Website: apple
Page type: receipt
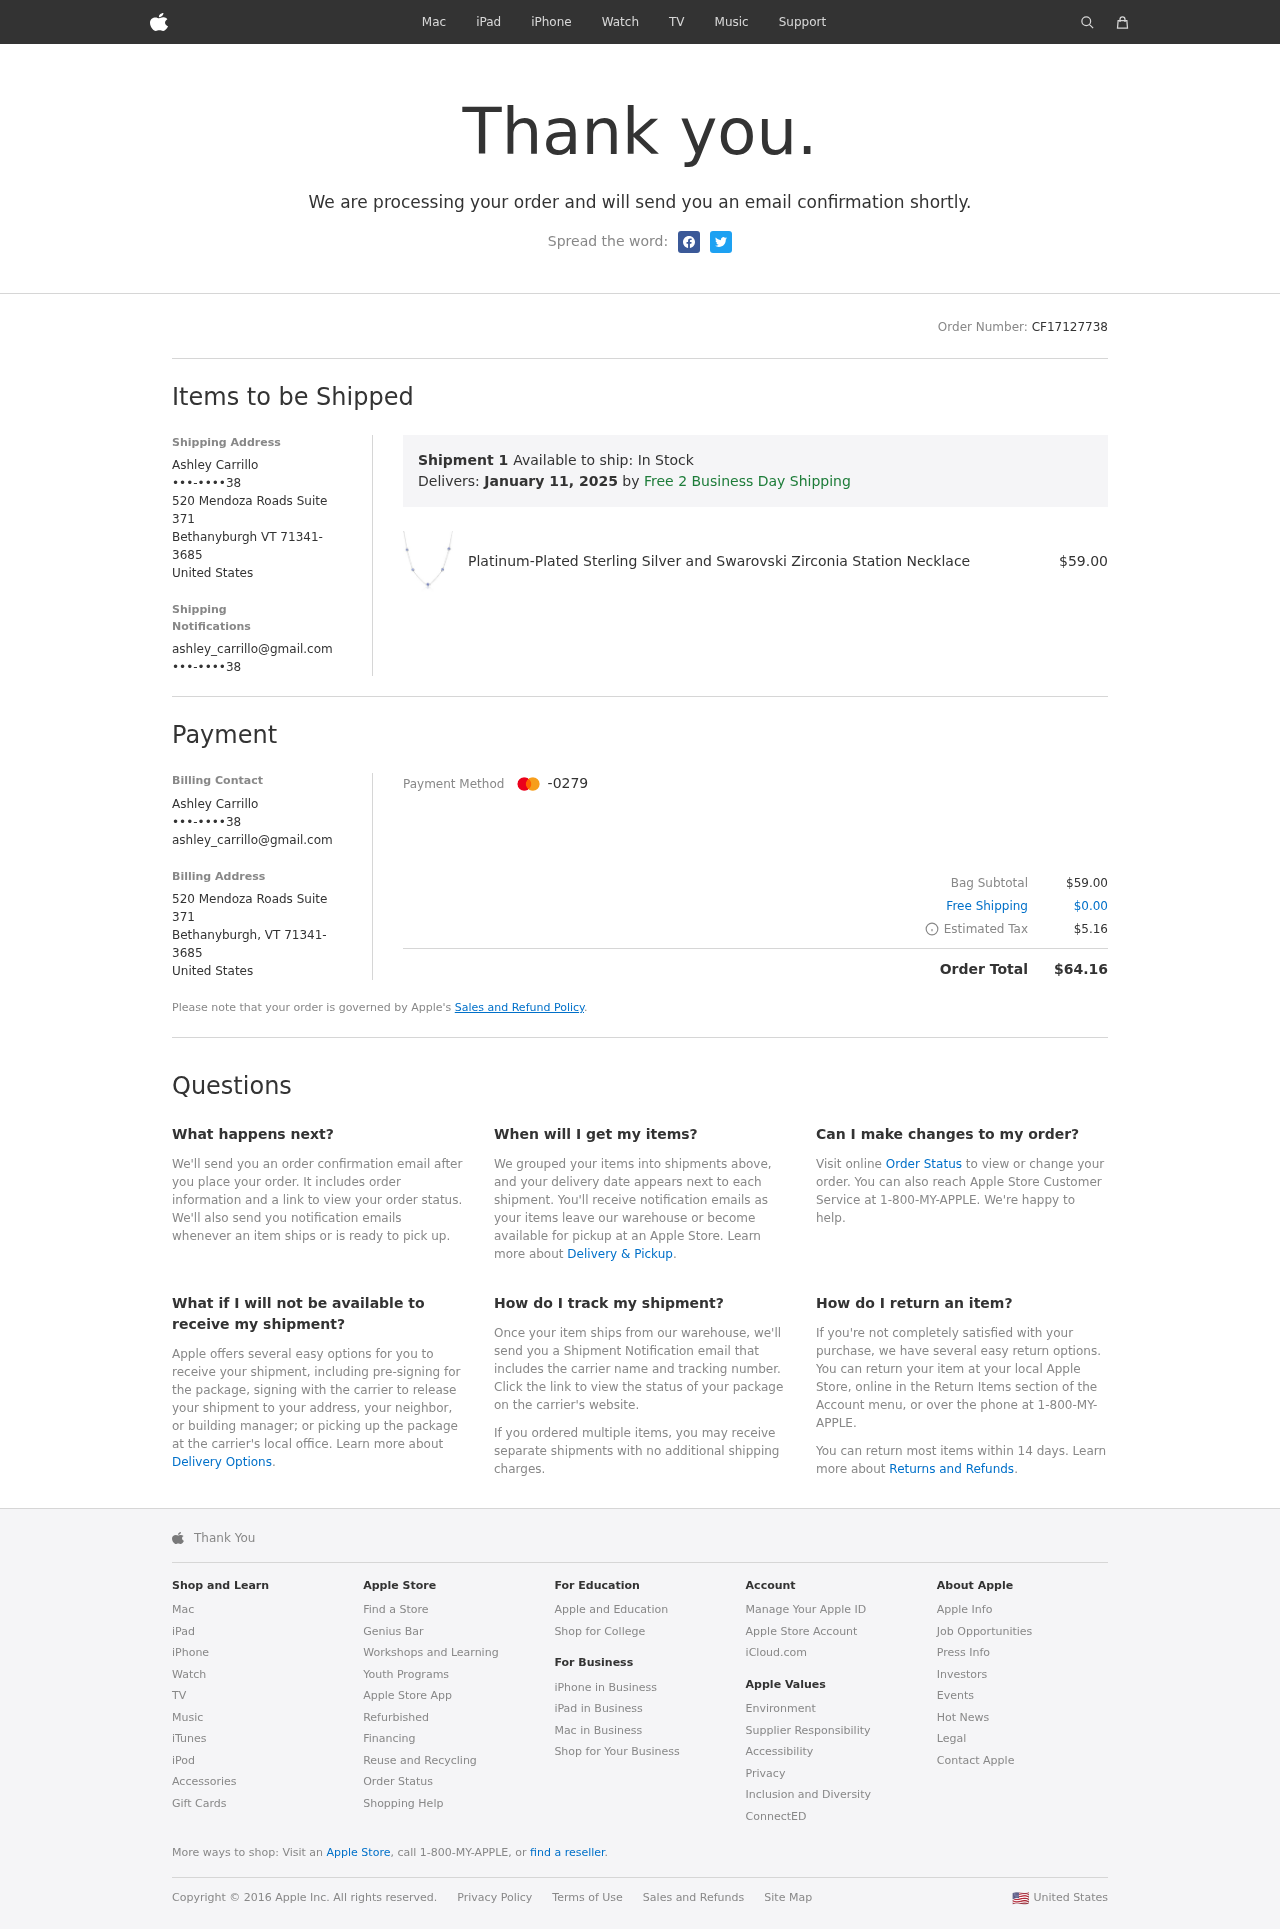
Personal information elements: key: PII_CARD_LAST4
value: -0279
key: PII_CITY
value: Bethanyburgh
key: PII_COUNTRY
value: United States
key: PII_EMAIL
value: ashley_carrillo@gmail.com
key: PII_EMAIL2
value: ashley_carrillo@gmail.com
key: PII_FULLNAME
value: Ashley Carrillo
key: PII_FULLNAME2
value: Ashley Carrillo
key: PII_PHONE
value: •••-••••38
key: PII_PHONE2
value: •••-••••38
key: PII_PHONE3
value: •••-••••38
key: PII_POSTCODE_FULL
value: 71341-3685
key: PII_STATE_ABBR
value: VT
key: PII_STREET
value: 520 Mendoza Roads Suite 371
Product elements: key: PRODUCT1_NAME
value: Platinum-Plated Sterling Silver and Swarovski Zirconia Station Necklace
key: PRODUCT1_PRICE
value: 59
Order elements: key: ORDER_ID
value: CF17127738
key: ORDER_DELIVERY_DATE
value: January 11, 2025
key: ORDER_SUBTOTAL
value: $59.00
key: ORDER_SHIPPING_COST
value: $0.00
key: ORDER_TAX
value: $5.16
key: ORDER_TOTAL
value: $64.16